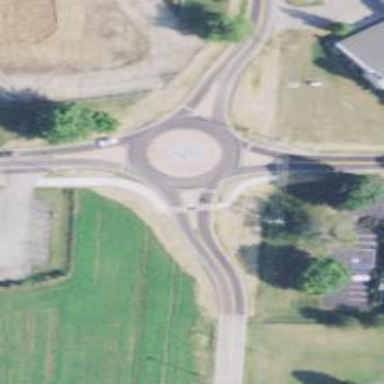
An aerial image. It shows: Cycleway around traffic island.